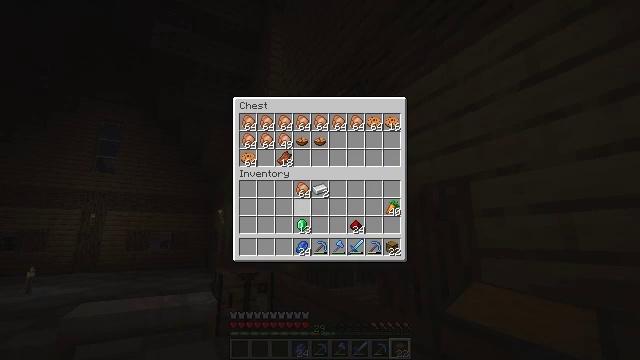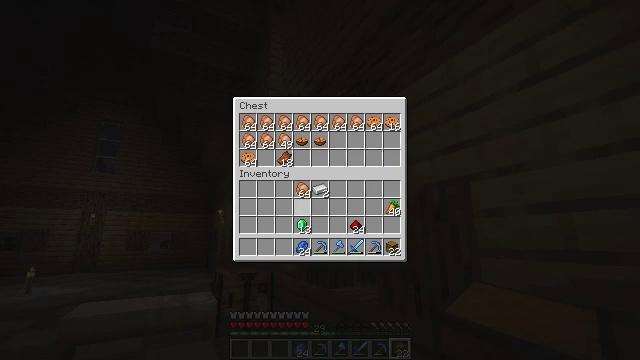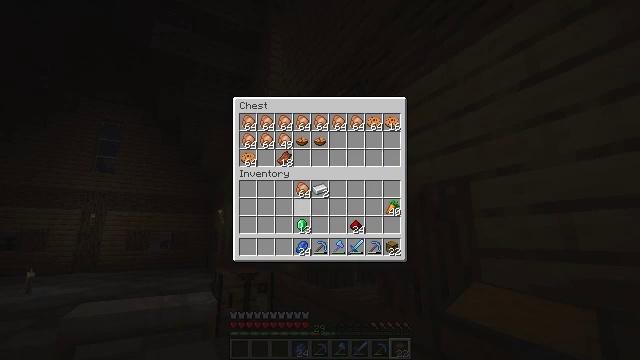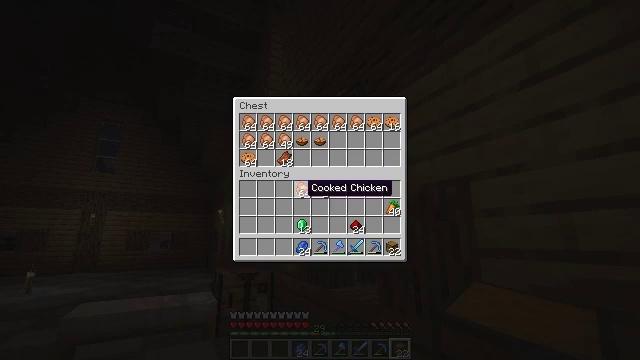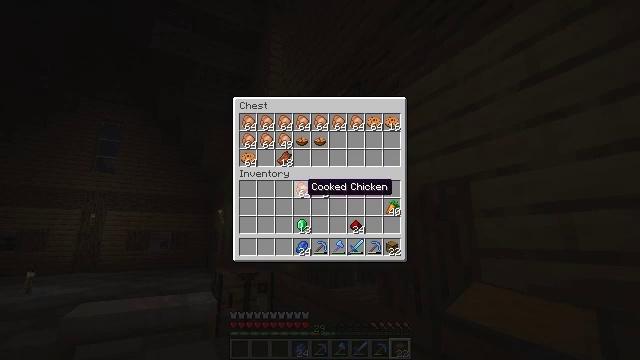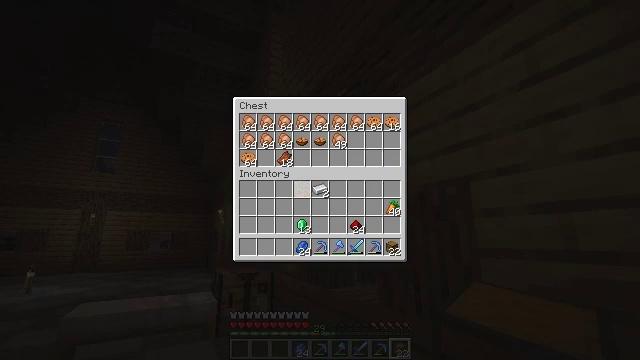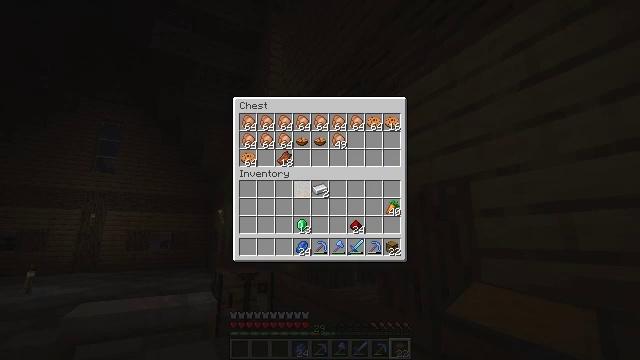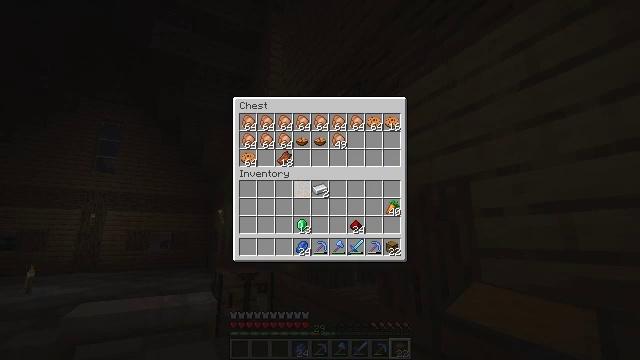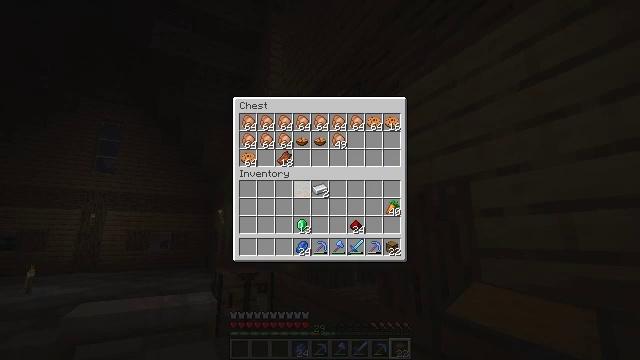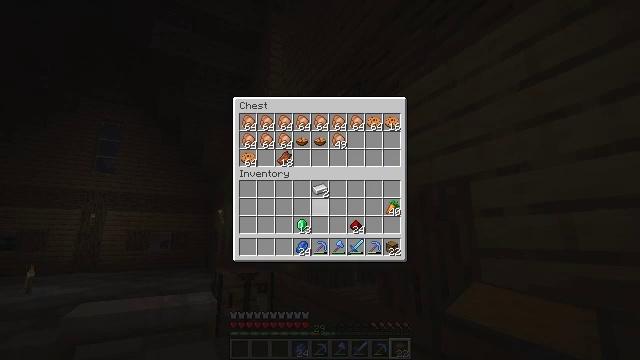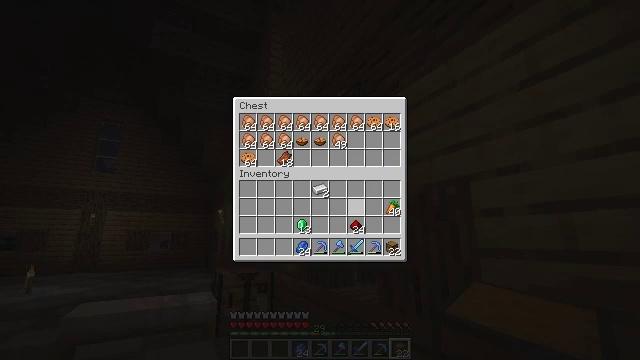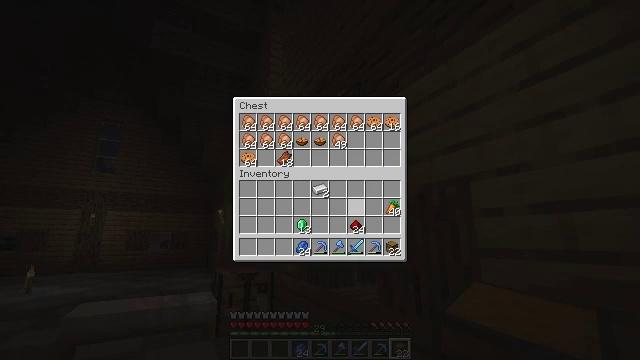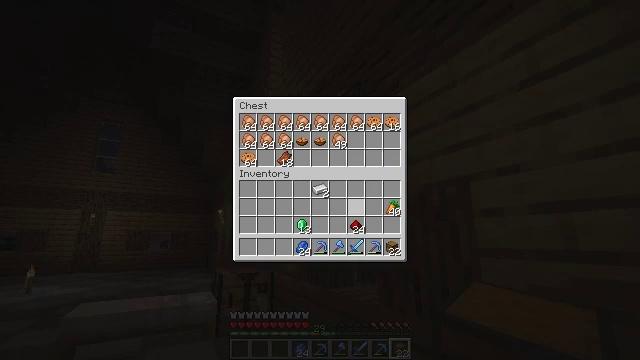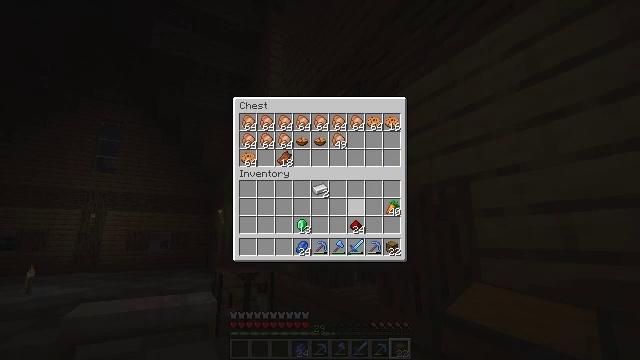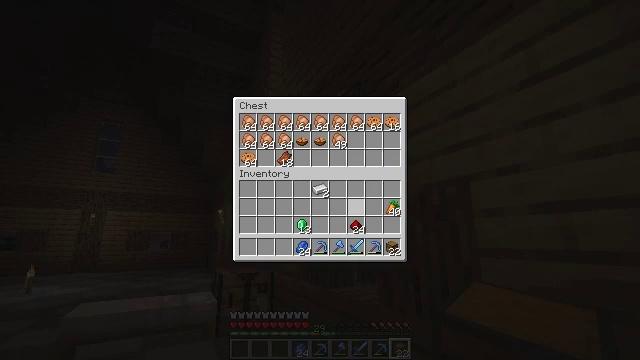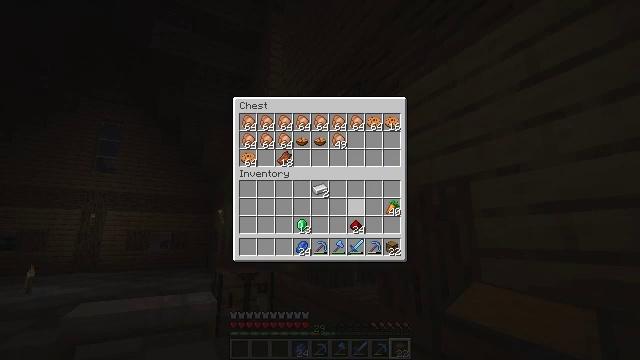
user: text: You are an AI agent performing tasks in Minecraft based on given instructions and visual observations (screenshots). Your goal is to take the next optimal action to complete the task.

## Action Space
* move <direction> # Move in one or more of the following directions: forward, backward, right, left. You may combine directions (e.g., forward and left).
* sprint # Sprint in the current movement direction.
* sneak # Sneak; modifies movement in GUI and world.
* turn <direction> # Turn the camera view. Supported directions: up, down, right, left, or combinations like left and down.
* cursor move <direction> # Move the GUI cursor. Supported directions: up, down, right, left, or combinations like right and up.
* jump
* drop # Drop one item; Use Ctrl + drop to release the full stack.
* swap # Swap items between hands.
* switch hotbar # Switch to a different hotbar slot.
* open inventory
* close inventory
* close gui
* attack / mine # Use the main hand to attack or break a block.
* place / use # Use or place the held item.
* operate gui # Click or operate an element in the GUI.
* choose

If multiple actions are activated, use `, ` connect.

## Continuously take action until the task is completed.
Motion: motion action
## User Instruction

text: Produce an apple from the crafting grid.
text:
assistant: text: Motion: sneak
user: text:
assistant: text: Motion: sneak
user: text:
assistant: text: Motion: sneak
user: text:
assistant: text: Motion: sneak
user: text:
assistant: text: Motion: sneak, operate gui
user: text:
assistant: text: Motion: sneak, operate gui
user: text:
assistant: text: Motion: sneak, operate gui
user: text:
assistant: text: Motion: sneak
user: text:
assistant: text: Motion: sneak, cursor move right
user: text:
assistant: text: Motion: sneak, cursor move right and down
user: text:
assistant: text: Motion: sneak, cursor move right
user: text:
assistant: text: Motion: sneak
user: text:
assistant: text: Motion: sneak
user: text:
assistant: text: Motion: sneak
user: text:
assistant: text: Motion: sneak
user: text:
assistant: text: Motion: sneak
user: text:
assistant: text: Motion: sneak
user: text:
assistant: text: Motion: sneak
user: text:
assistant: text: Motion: sneak
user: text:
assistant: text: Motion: sneak
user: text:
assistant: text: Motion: sneak
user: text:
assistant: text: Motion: sneak
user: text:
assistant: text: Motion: sneak
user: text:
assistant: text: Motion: sneak
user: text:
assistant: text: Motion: sneak, cursor move right
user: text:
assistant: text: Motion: sneak
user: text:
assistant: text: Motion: sneak
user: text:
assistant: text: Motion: sneak
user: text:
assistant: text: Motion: sneak
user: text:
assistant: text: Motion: sneak